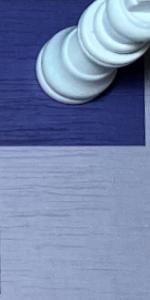
Label: Empty